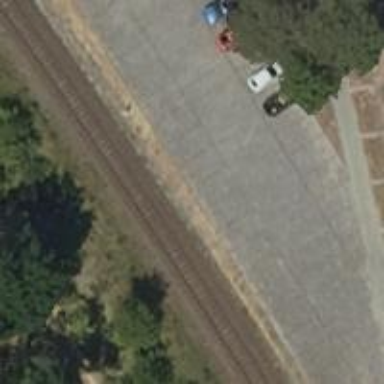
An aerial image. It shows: Railway signal.